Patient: sex F, age 71
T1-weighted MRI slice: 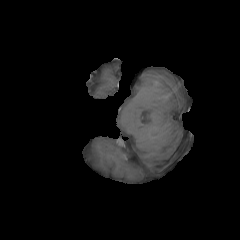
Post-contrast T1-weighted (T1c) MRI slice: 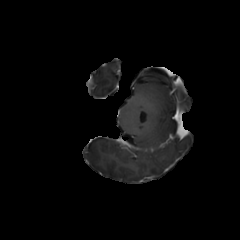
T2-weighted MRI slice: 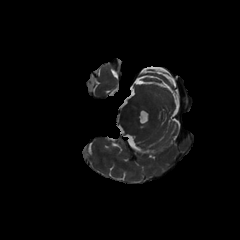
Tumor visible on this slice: no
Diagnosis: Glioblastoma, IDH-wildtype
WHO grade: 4